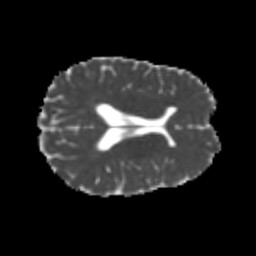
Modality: MD
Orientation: axial
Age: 22
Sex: male
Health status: healthy
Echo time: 0.074 s